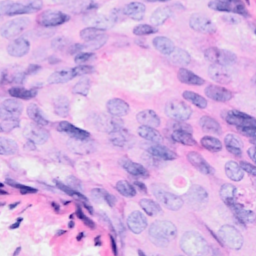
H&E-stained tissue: Breast